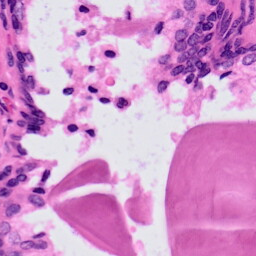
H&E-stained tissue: Prostate